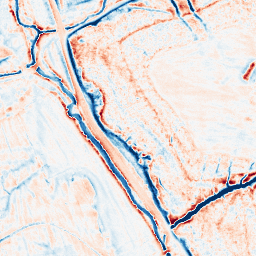
Category: edge_preserving
Decomposition family: anisotropic_diffusion
Decomposition parameters: iterations: 50
kappa: 10
gamma: 0.1
Upsampling method: bspline
Upsampling parameters: scale: 4
Upsampling scale: 4